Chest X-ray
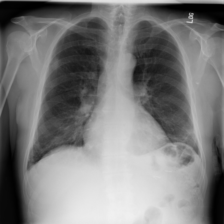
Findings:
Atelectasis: negative
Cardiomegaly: negative
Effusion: negative
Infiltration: negative
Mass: negative
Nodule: negative
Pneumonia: negative
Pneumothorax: negative
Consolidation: negative
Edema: negative
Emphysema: negative
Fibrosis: negative
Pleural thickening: negative
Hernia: negative